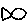
Label: fish